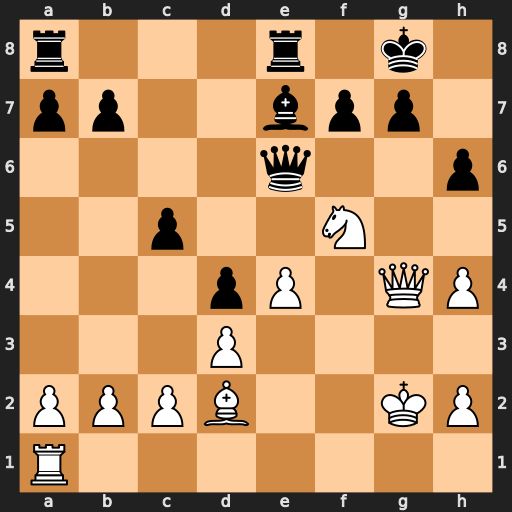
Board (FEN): r3r1k1/pp2bpp1/4q2p/2p2N2/3pP1QP/3P4/PPPB2KP/R7
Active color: w
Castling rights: -
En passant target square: -
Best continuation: Qxg7#